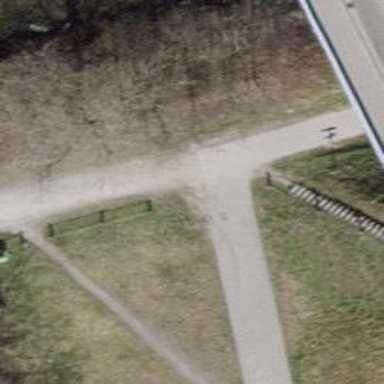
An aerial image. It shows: Unpaved track with grade2 track type.